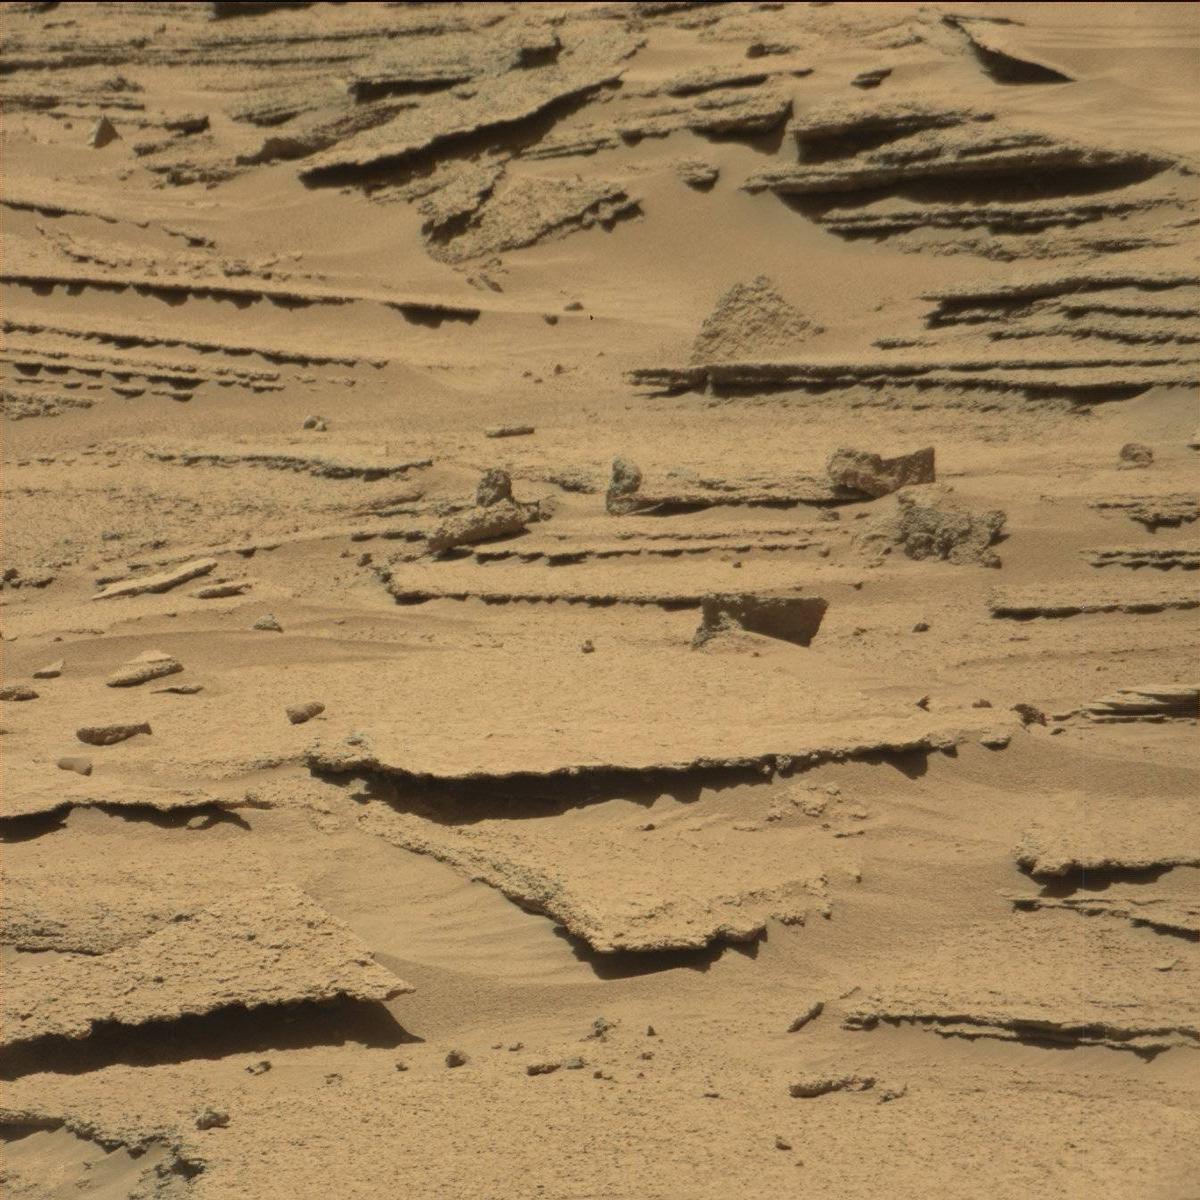
Terrain classes present: Bedrock, Rock, Sand / Soil